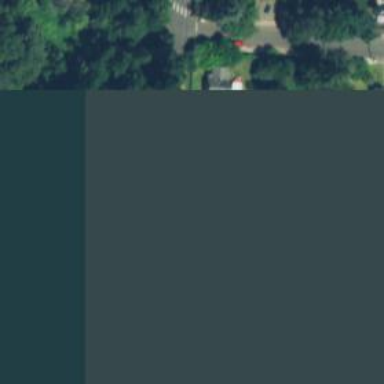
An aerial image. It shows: Residential road with sidewalk on the left side.